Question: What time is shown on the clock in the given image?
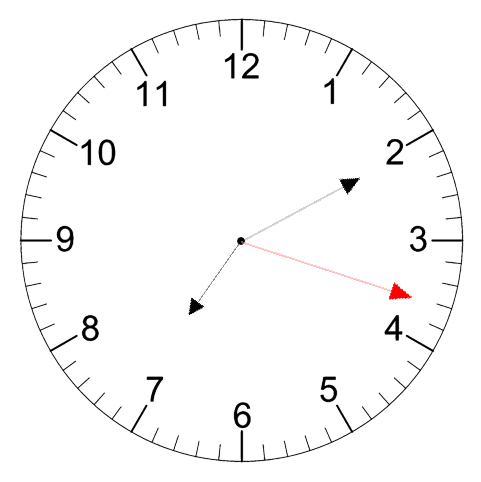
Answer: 07:10:18